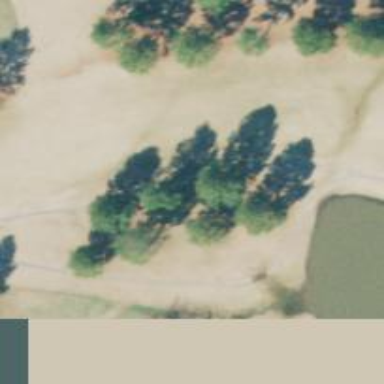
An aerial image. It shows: Golf fairway in the image.